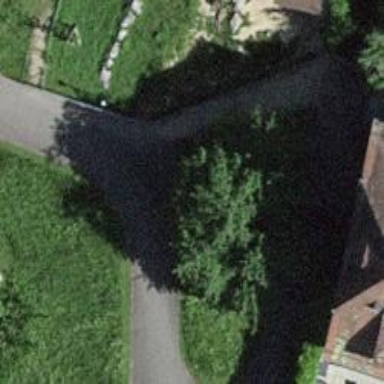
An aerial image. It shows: Compacted footway.